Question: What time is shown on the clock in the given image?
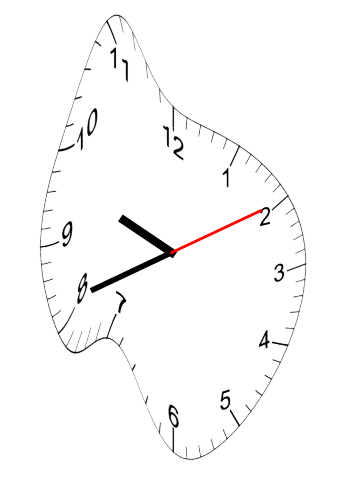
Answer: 09:41:10